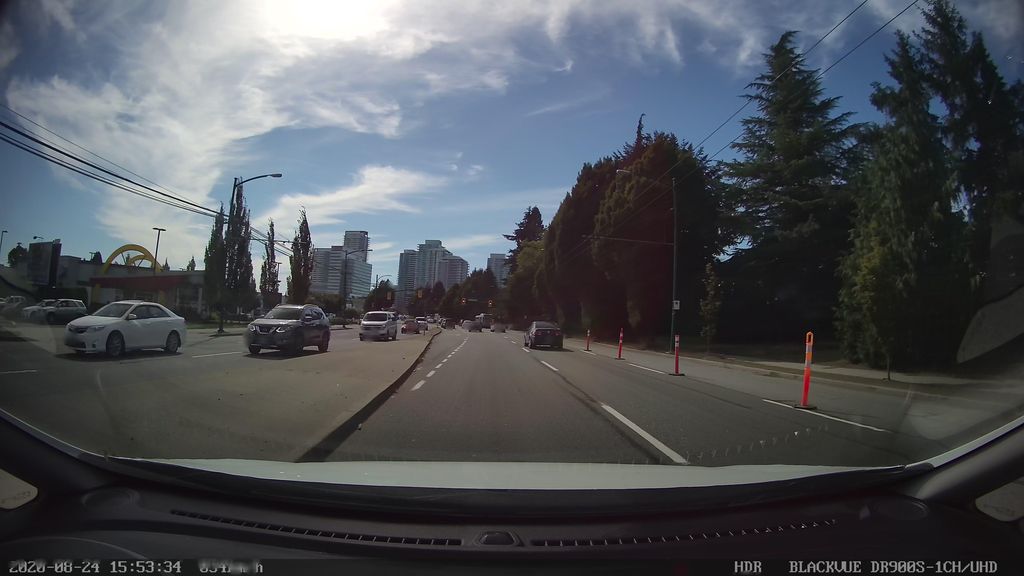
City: vancouver